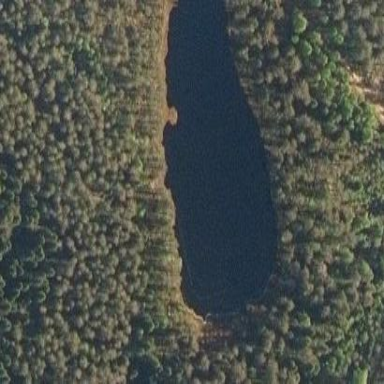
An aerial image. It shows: Serene lake surrounded by nature.